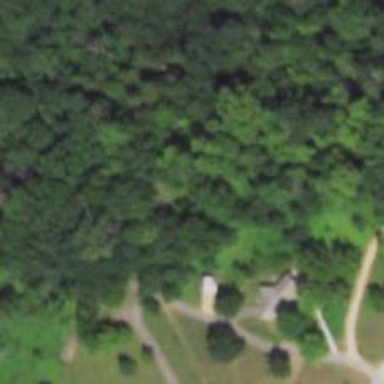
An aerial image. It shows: Path in archery sports area.